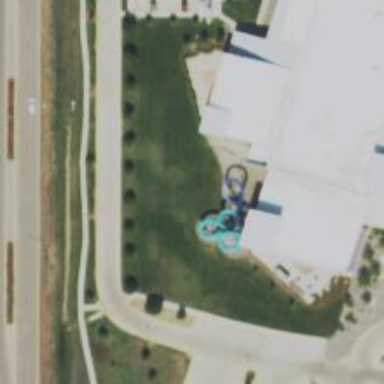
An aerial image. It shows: Water slide attraction.